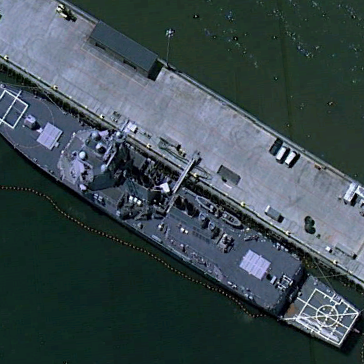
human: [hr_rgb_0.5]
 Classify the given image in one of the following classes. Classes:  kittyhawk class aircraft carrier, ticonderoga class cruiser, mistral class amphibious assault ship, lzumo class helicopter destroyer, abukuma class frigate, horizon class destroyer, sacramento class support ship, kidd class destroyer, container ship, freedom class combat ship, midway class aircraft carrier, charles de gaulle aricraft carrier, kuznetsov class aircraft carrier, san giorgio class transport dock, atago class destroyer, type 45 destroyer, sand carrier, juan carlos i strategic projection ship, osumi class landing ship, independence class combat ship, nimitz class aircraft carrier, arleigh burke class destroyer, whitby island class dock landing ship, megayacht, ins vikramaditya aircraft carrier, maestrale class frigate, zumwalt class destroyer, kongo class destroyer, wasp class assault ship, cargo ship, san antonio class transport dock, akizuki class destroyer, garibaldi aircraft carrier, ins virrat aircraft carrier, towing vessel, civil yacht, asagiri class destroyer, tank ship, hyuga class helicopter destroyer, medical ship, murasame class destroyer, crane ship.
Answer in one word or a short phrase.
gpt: Arleigh Burke class destroyer